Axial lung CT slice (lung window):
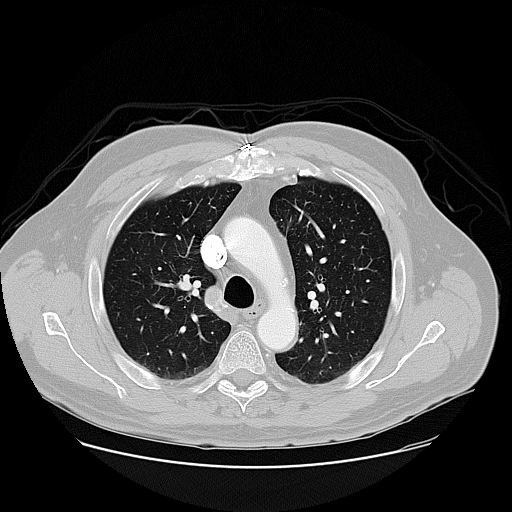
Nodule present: no